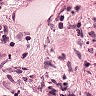
Metastatic tissue present: yes